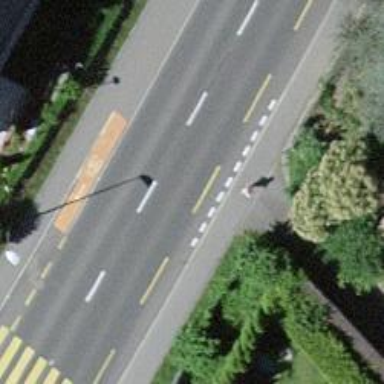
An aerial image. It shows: Unmarked crossing on the road.